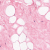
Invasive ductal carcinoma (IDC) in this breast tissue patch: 0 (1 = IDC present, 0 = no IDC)